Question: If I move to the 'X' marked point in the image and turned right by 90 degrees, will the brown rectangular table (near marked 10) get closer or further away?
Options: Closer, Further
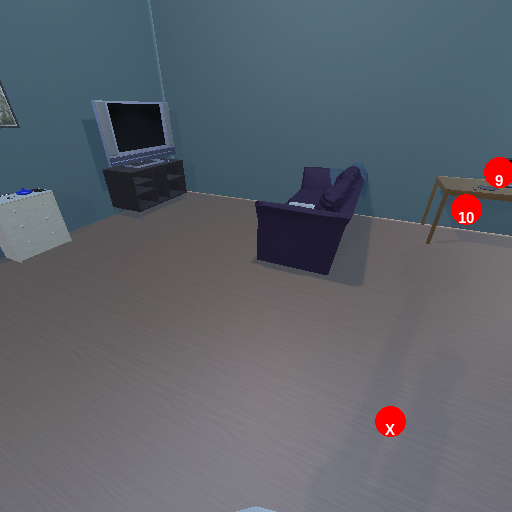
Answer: Closer